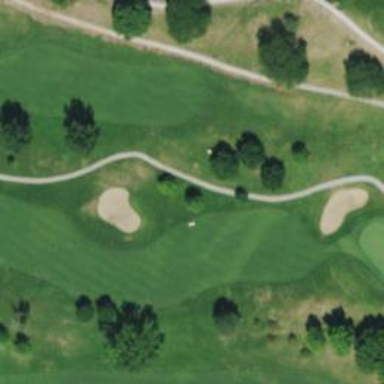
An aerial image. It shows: Golf fairway surrounded by grass.